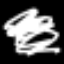
Label: squiggle